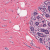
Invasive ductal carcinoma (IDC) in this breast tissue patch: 0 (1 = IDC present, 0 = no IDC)